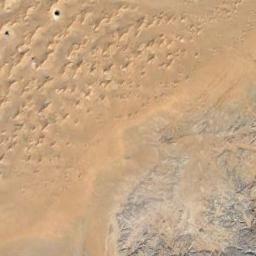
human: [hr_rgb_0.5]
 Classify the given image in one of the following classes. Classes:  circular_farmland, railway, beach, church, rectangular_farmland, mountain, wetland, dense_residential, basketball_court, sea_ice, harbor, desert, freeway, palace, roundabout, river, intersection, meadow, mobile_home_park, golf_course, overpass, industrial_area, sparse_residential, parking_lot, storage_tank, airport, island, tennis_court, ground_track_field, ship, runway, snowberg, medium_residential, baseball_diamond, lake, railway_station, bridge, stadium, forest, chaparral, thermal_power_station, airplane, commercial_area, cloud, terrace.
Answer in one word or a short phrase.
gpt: desert